Interaction volume radius: 5 \u00c5
Interaction volume height: 20 \u00c5
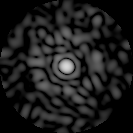
Disorder parameter: 0.797